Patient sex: M
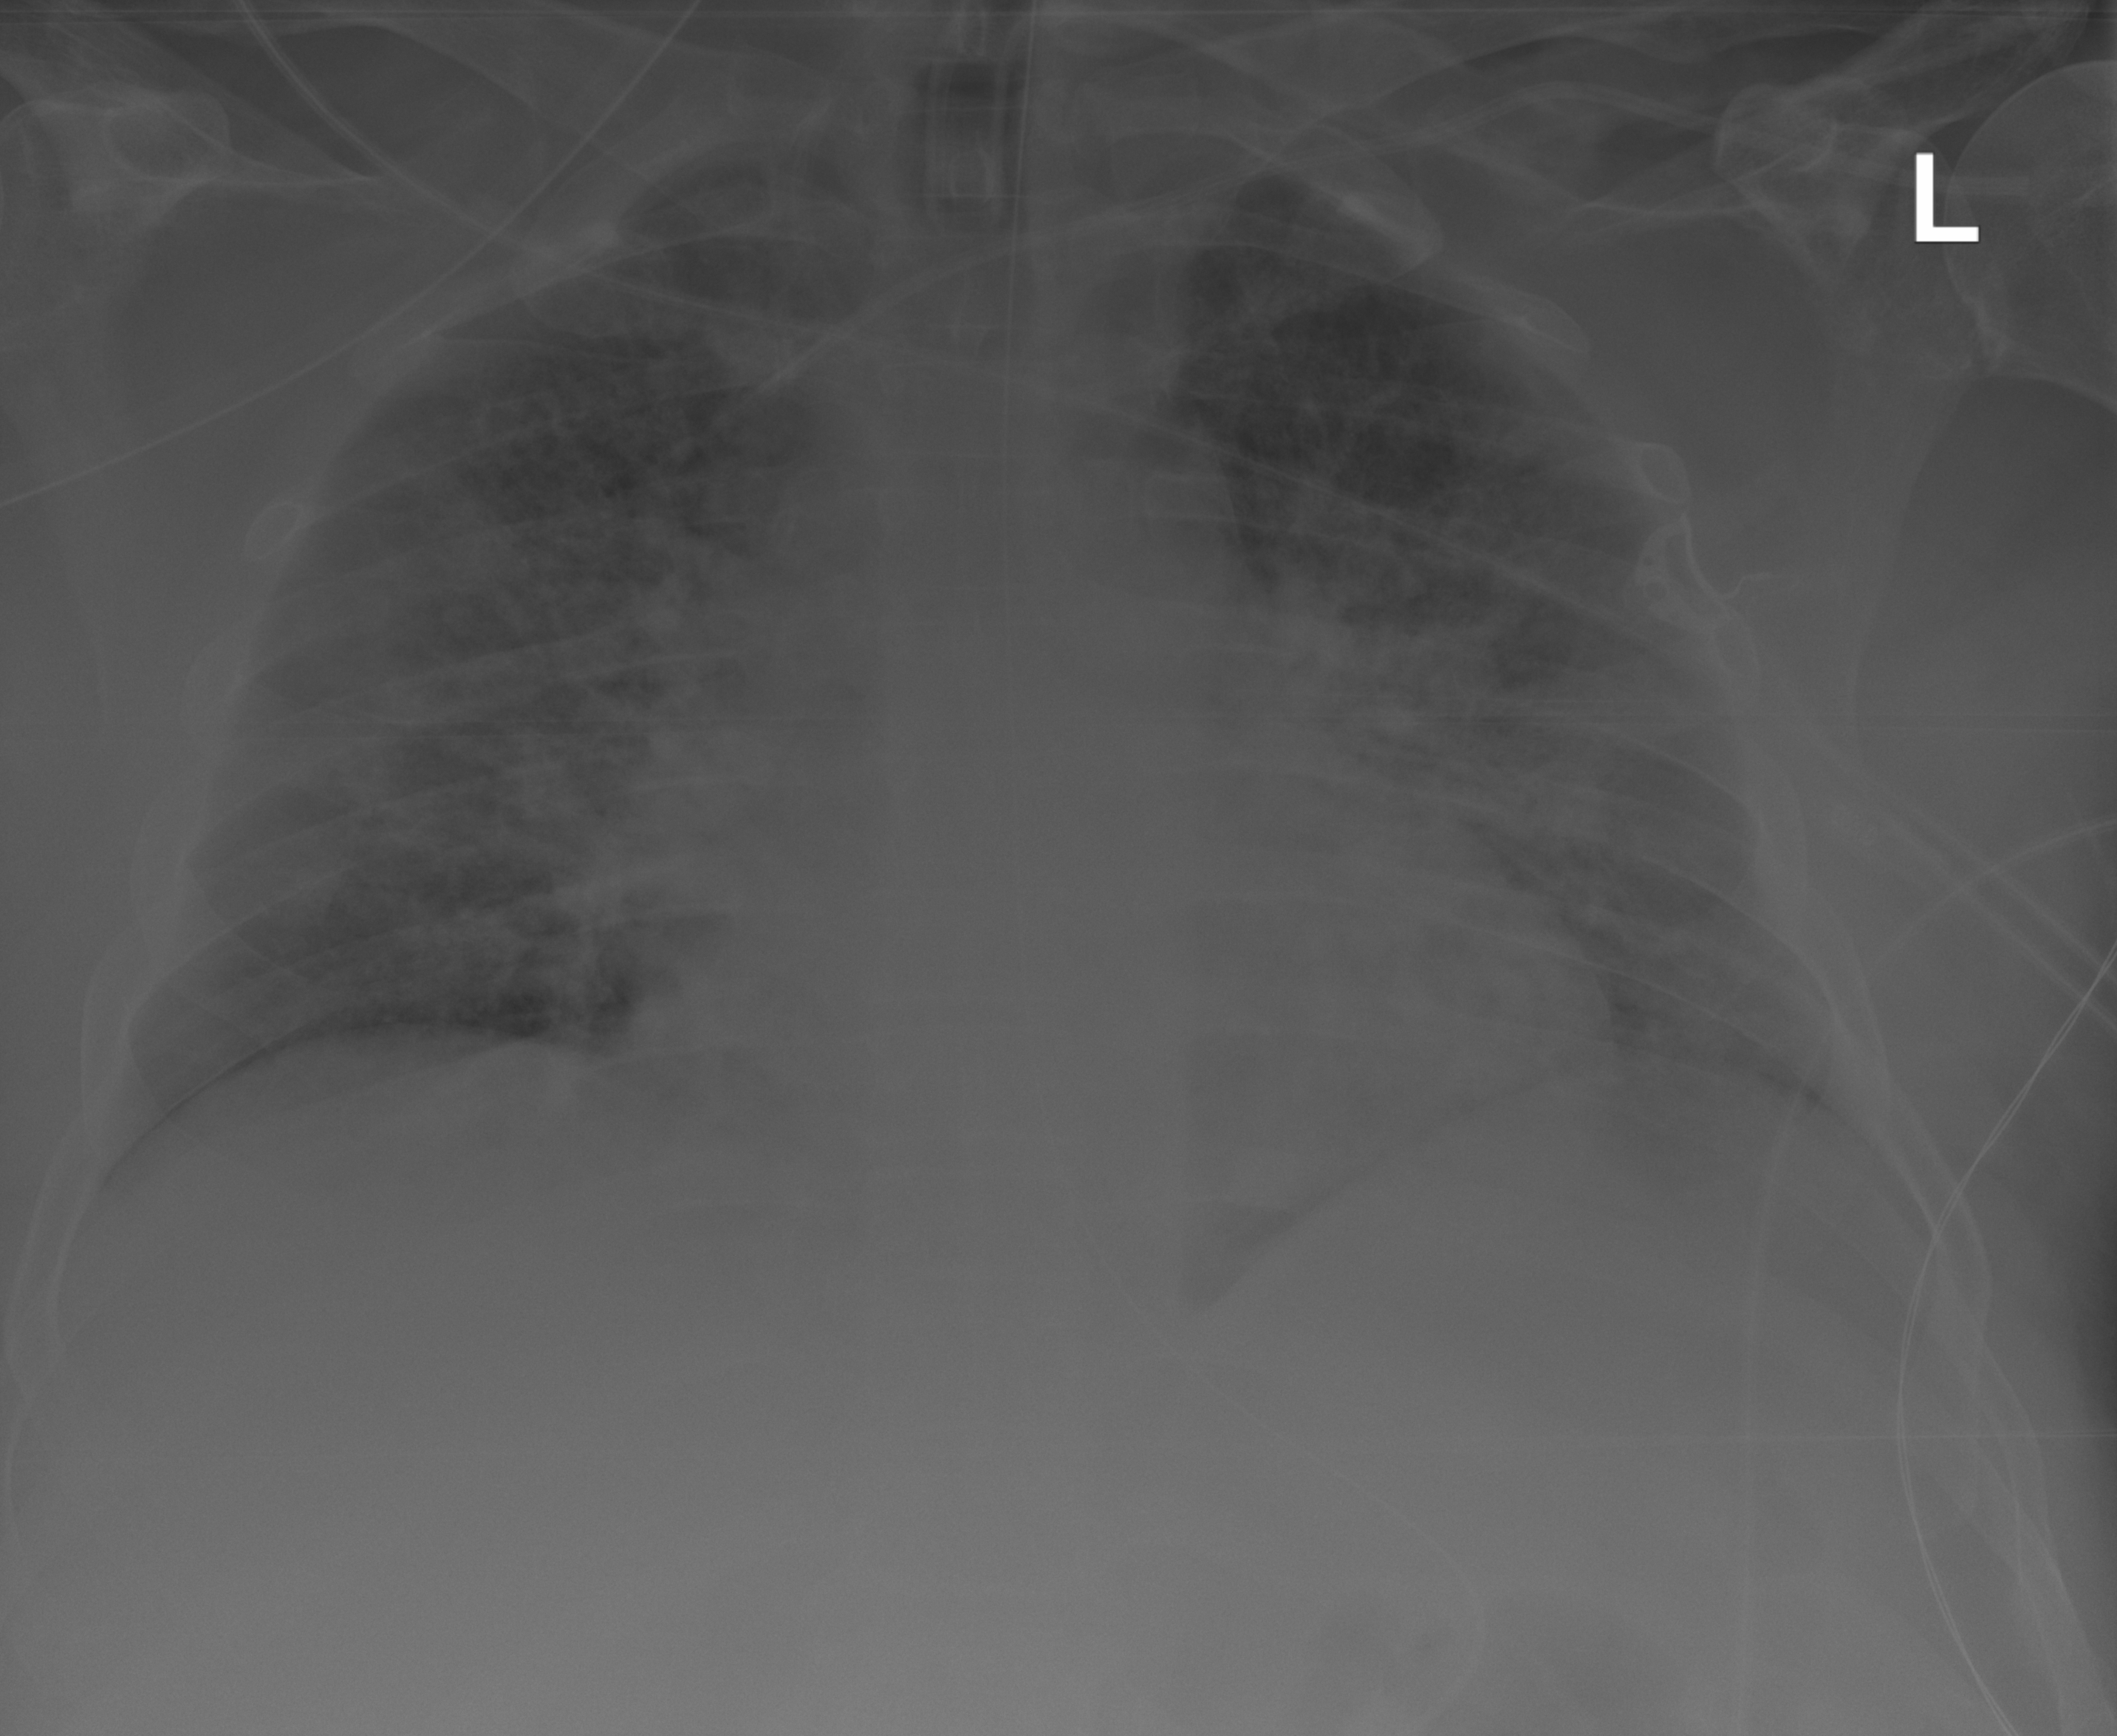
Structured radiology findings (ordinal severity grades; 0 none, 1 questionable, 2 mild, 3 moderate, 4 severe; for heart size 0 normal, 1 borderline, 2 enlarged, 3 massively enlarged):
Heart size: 2
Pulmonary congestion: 3
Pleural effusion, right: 0
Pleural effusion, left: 0
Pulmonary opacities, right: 2
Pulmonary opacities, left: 2
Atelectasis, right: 0
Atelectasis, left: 0